Question: I initiate the following Modal Controller:
'''
UIStoryboard *storyboard = [UIStoryboard storyboardWithName:@"MainStoryboard" bundle:nil];
UIViewController *modal = [storyboard instantiateViewControllerWithIdentifier:@"modalController"];
modal.title = @"Example Title";
[self presentModalViewController:modal animated:YES];
'''
I set the title with:
'''
modal.title = @"Example Title";
'''
but this doesn't work, can anyone help me?
Edit:
I have wrapped my ModalView with a UINavigationController like this

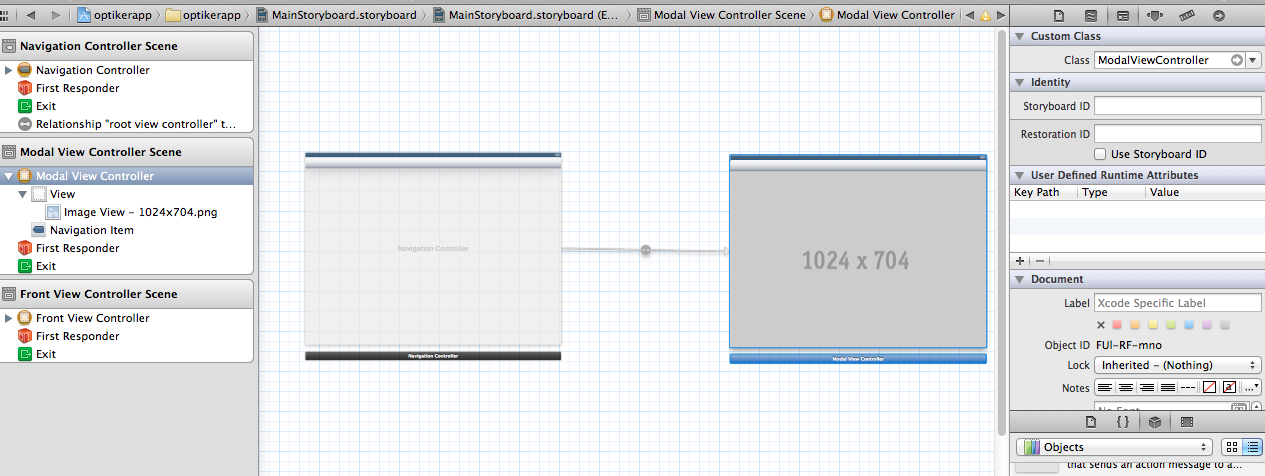
Answer: You are going about this in a slightly convoluted way... but to stay with your paradigm, you need to present the , not the contained : trying to do it the latter way will instantiate the viewController, but this action will not pull the containing navController along with it out of the storyboard. You are setting the viewController's title property ok, but you have no (automated) way to display the title. Whereas if you instantiate the navController, it's contained viewController does get unarchived along with it as it's 'topViewController'.
'''
//give the navigation controller a storyboard id eg "navVC"
UINavigationController* modalNav = [self.storyboard instantiateViewControllerWithIdentifier:@"navVC"];
[modalNav topViewController].title = @"Example Title";
//[self presentModalViewController:modalNav animated:YES];
//deprecated method, use this instead:
[self presentViewController:modalNavController
animated:YES
completion:nil];
'''